Field crop: tomato
Growth stage: 1
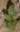
Species: solanum